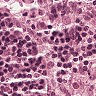
Metastatic tissue present: no